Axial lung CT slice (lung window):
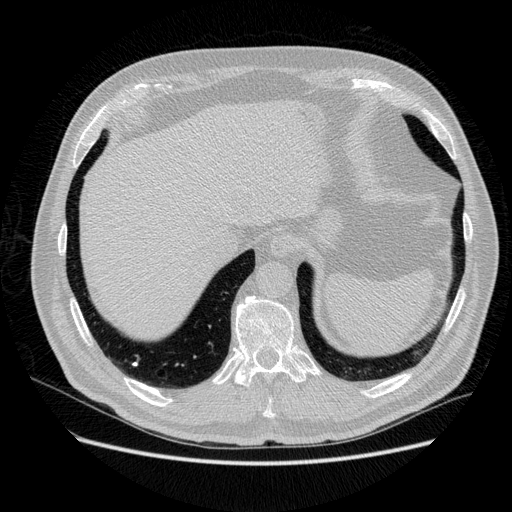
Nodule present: yes
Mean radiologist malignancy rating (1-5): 1